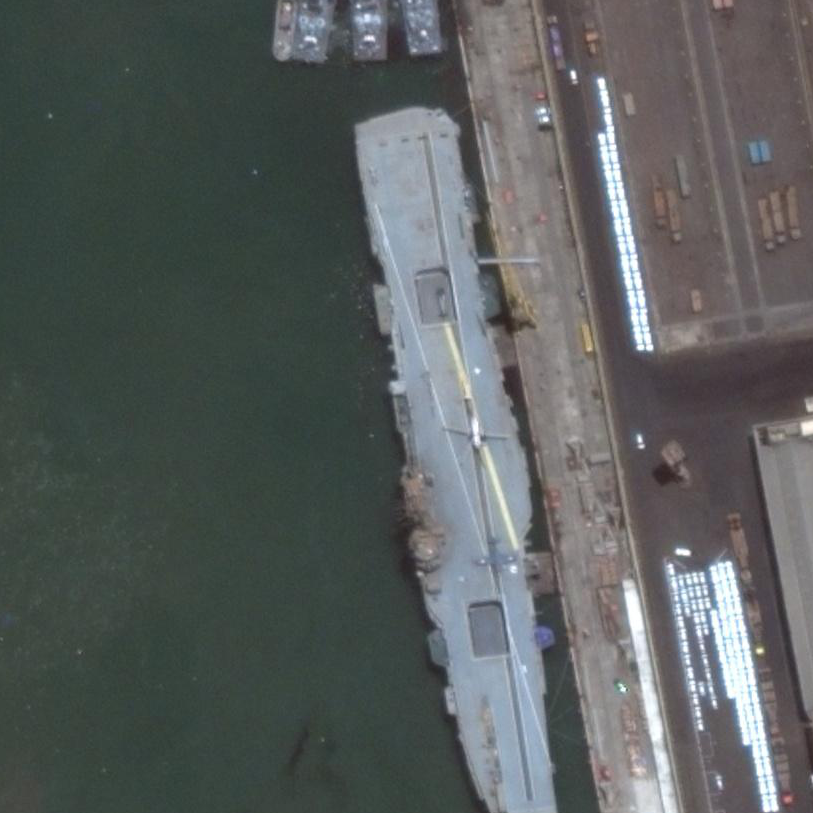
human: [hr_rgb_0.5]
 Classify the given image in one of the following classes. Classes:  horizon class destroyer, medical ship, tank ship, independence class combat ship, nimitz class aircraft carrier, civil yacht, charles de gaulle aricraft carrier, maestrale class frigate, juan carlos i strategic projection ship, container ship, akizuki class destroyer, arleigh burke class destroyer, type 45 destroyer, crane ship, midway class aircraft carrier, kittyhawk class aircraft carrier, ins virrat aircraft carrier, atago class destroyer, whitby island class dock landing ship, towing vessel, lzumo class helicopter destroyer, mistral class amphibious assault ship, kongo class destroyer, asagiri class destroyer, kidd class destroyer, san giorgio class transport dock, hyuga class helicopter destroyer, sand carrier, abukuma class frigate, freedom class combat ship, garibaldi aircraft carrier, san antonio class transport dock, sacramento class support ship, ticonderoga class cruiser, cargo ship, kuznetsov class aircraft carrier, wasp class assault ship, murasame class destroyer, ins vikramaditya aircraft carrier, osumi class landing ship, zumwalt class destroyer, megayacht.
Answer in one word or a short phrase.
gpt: INS Virrat aircraft carrier